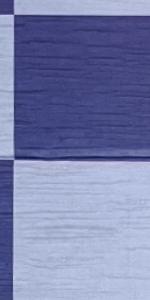
Label: Empty